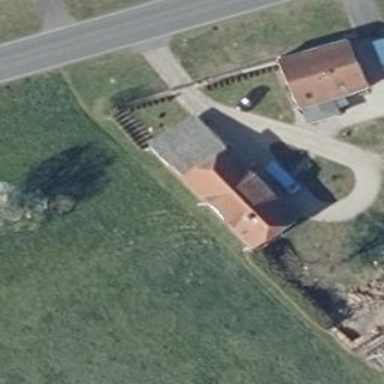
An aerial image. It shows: Simple house.